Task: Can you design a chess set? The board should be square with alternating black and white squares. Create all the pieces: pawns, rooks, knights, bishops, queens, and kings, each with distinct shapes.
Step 2283:
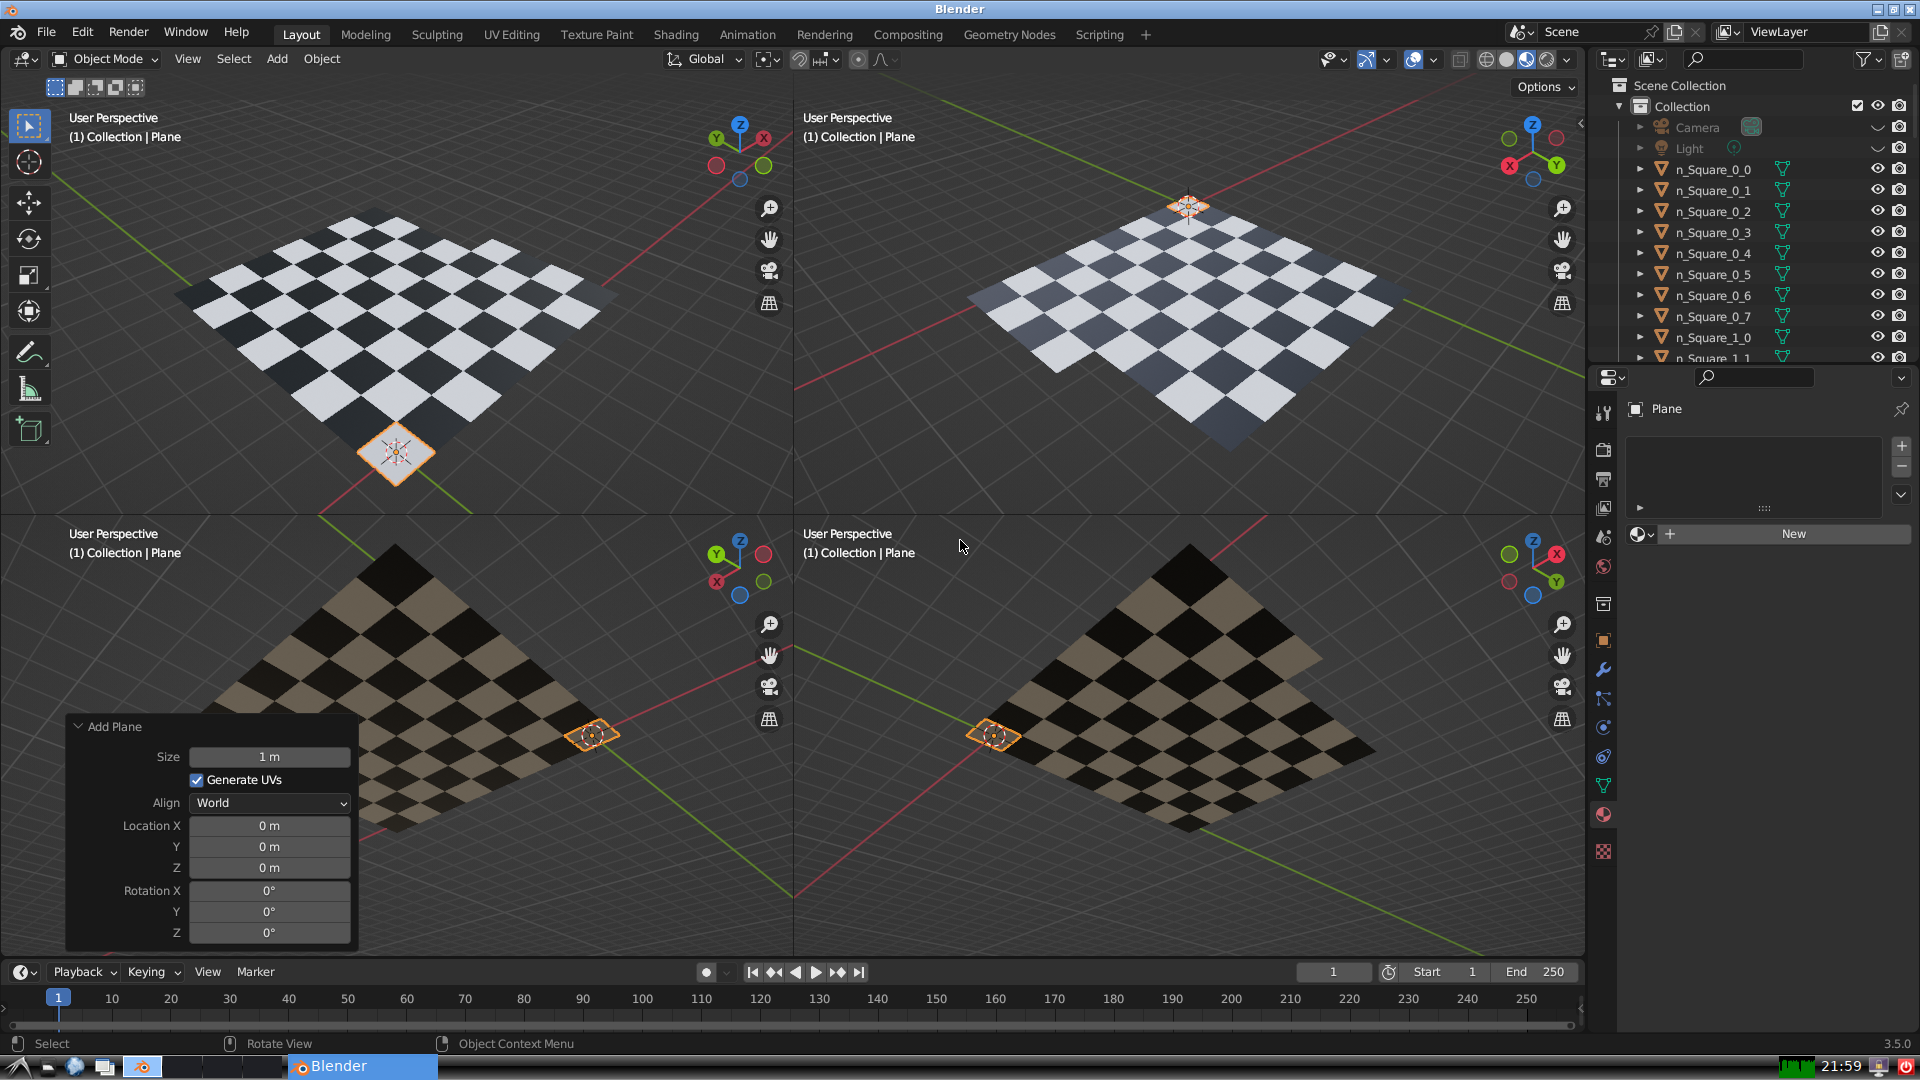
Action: {"key_press": ['Ctrl, Home']}